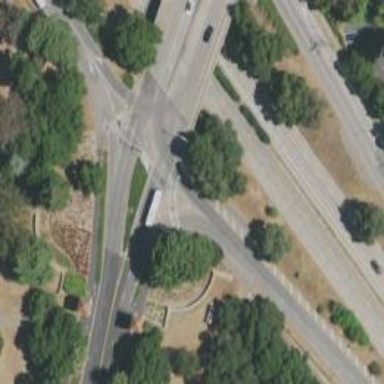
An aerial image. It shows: Crossing on cycleway.